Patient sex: M
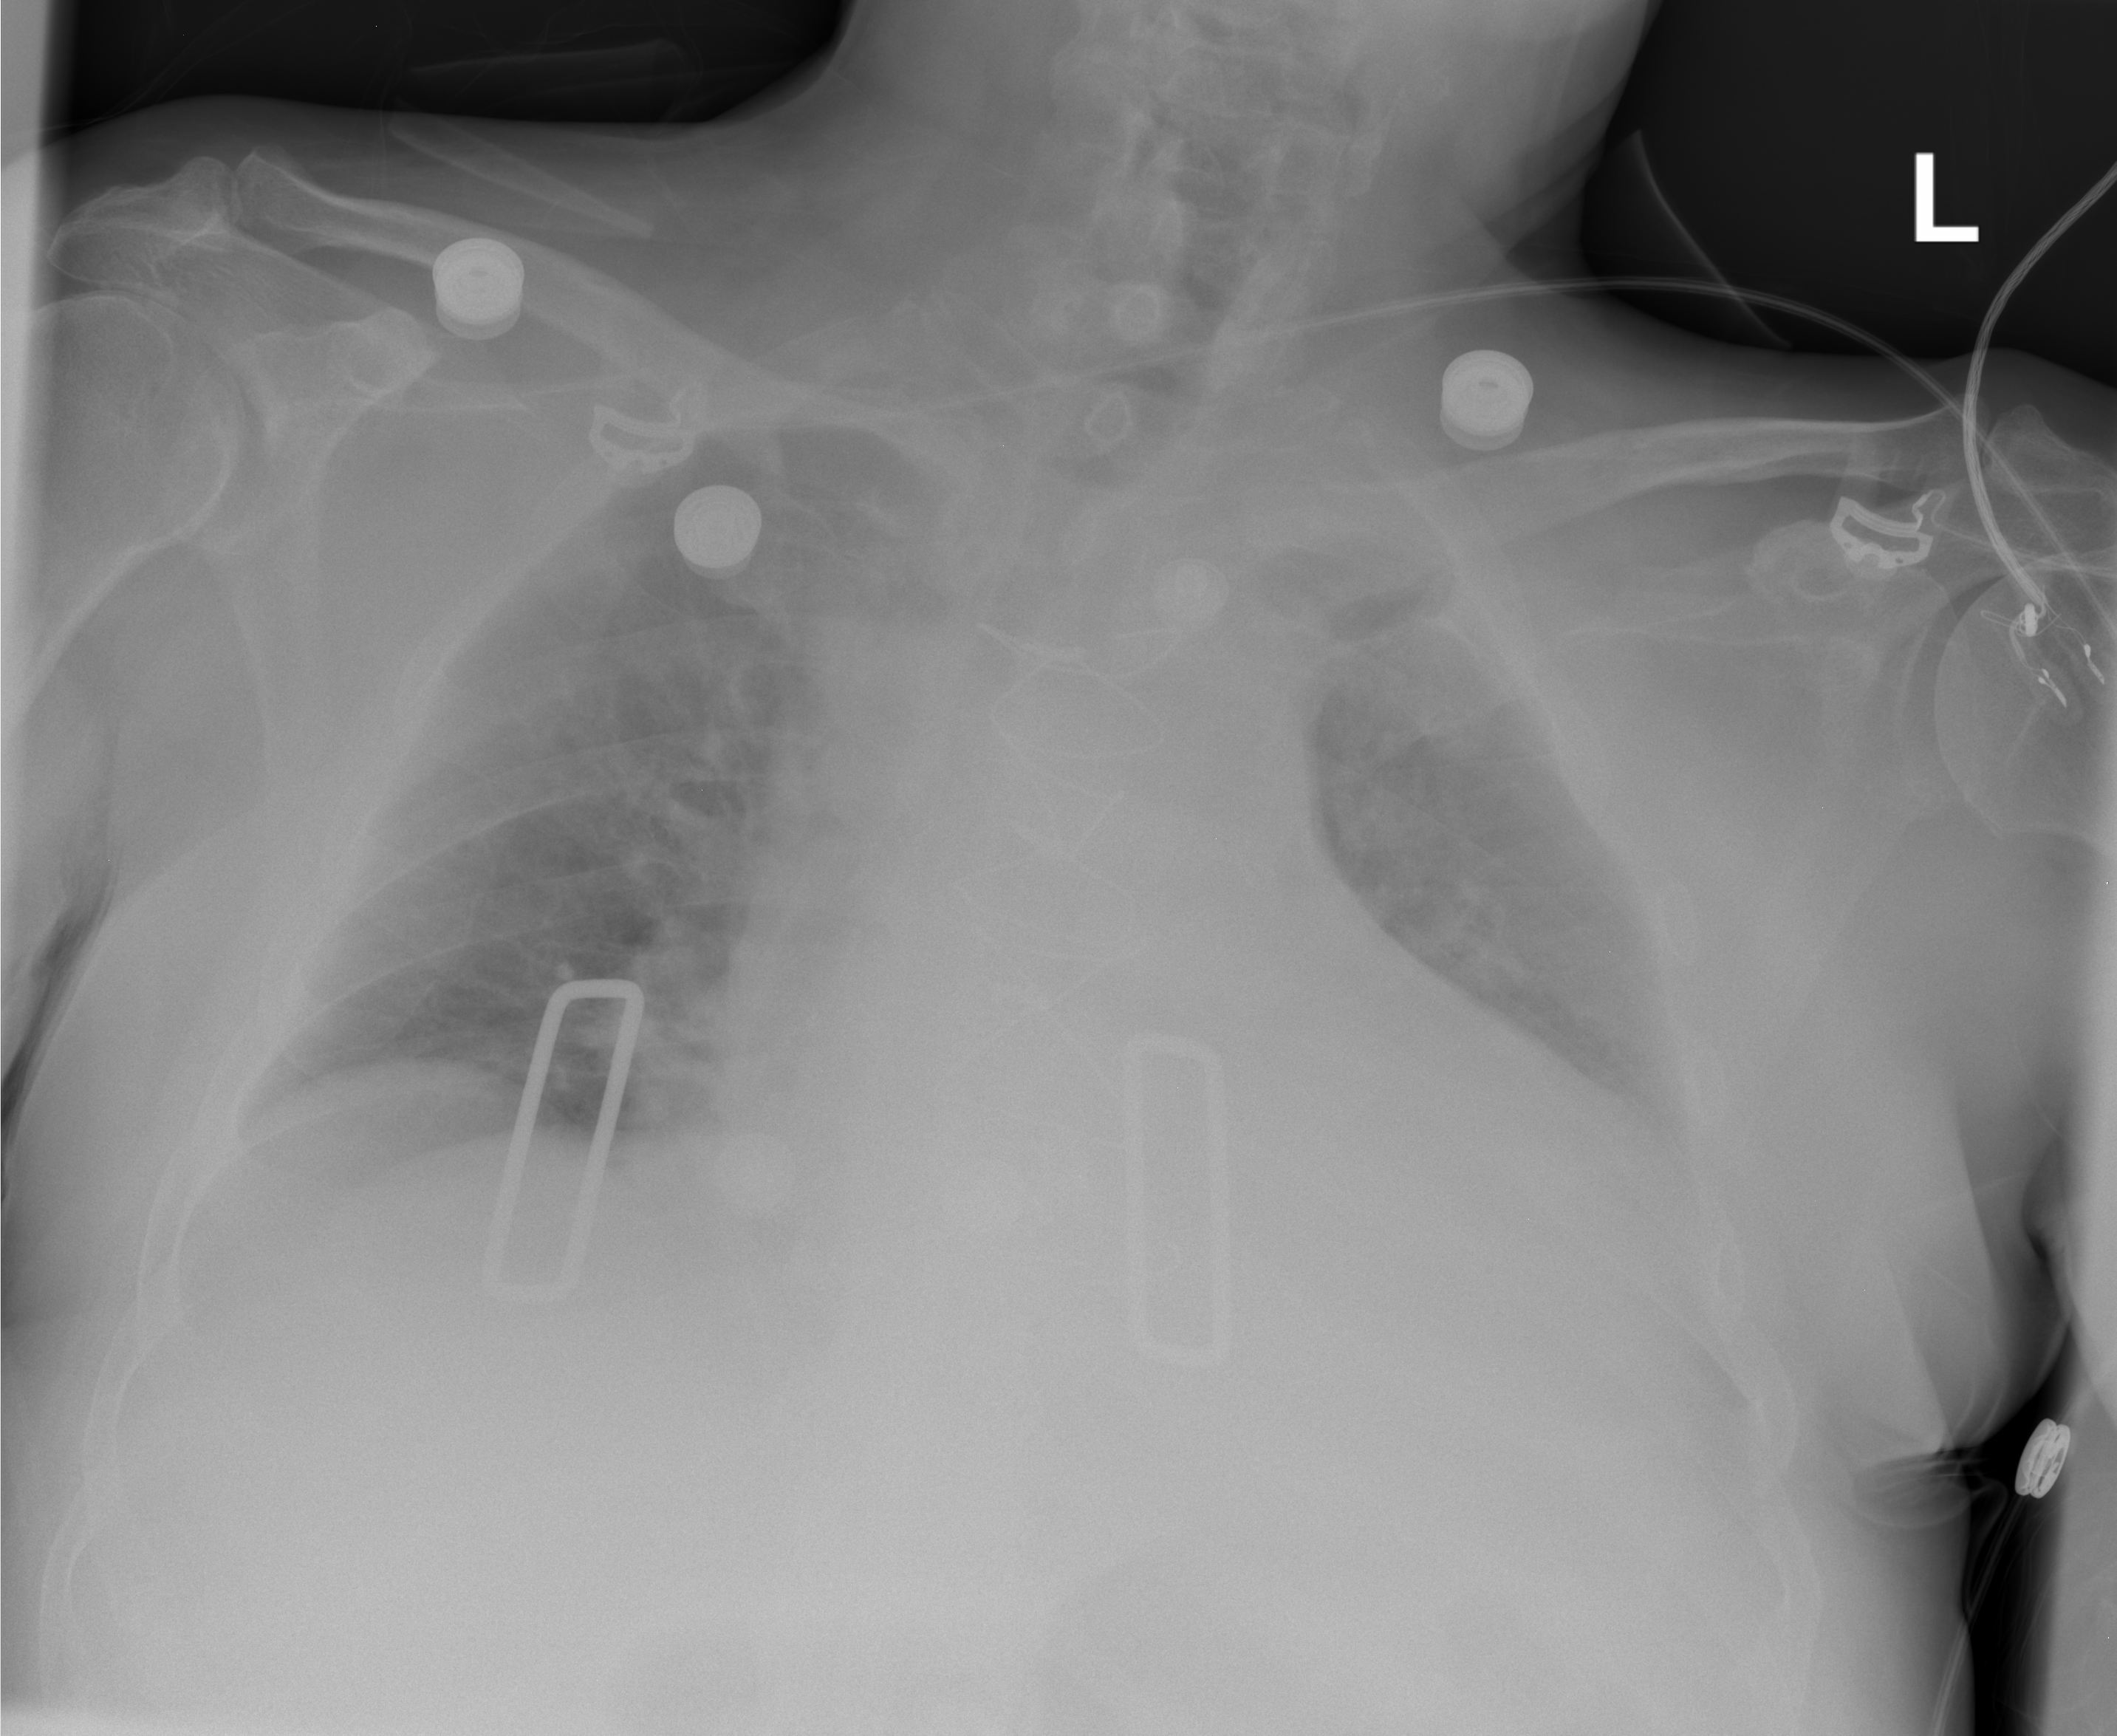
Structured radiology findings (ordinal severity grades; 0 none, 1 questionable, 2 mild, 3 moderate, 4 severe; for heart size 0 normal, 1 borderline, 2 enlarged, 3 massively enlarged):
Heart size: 3
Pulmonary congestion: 2
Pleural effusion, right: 0
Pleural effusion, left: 0
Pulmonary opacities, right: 0
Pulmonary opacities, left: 0
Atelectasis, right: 0
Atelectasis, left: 0